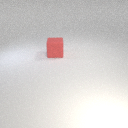
large red rubber cube